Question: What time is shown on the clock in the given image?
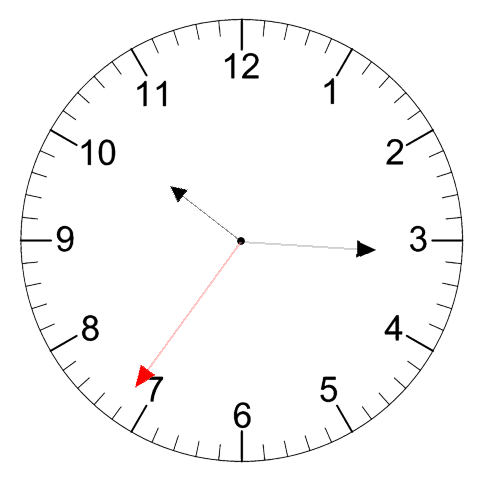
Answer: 10:15:36